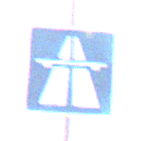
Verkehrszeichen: Autobahn
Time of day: MorningAfternoon
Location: Outdoor (Nature)
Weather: PartlyCloudy
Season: Winter
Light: Natural